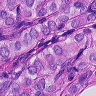
Metastatic tissue present: yes